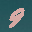
Label: 9